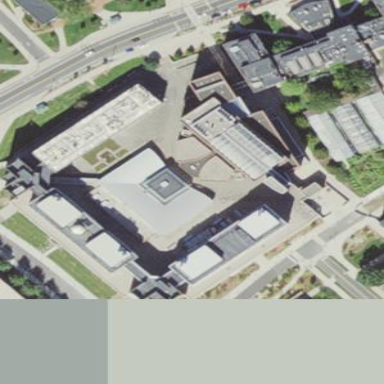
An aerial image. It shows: University building.